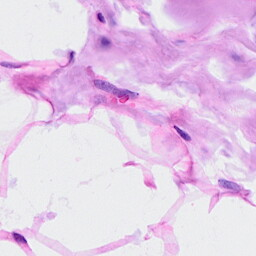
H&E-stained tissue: Breast